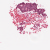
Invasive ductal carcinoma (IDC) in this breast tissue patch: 0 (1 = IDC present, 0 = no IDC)